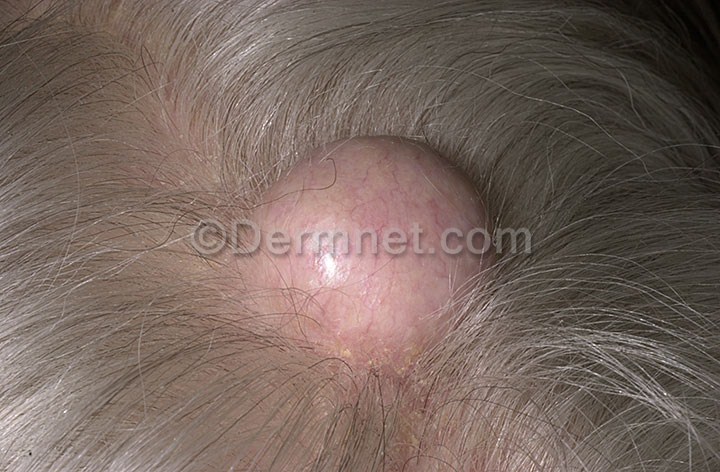
Disease: Seborrheic Keratoses and other Benign Tumors